This time-frequency spectrogram was computed from a bearing vibration snapshot; brighter regions carry more energy. Based on the visible evidence, which condition applies: normal, inner_race, outer_race, ball?
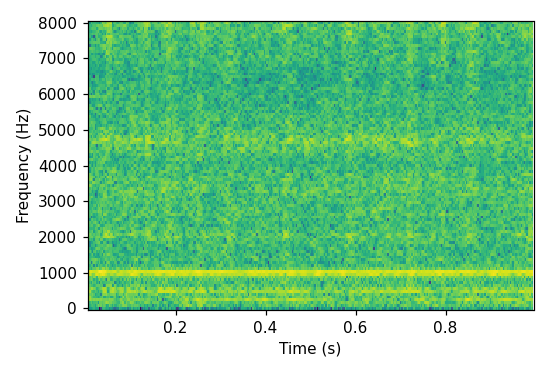
Answer: normal